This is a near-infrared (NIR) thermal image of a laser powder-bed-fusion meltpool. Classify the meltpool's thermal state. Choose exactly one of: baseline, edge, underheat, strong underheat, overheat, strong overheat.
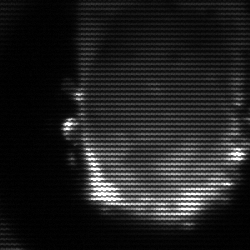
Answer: baseline